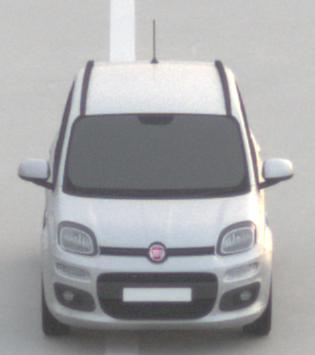
Make: Fiat
Model: Panda 1.2 8V
Detailed model: Panda (312)
Model produced from: 2013/02
Model produced until: 2013/12
Doors: 5
Color: white
Road condition: dry road
Daytime: sunrise or sunset
Contrast: low contrast